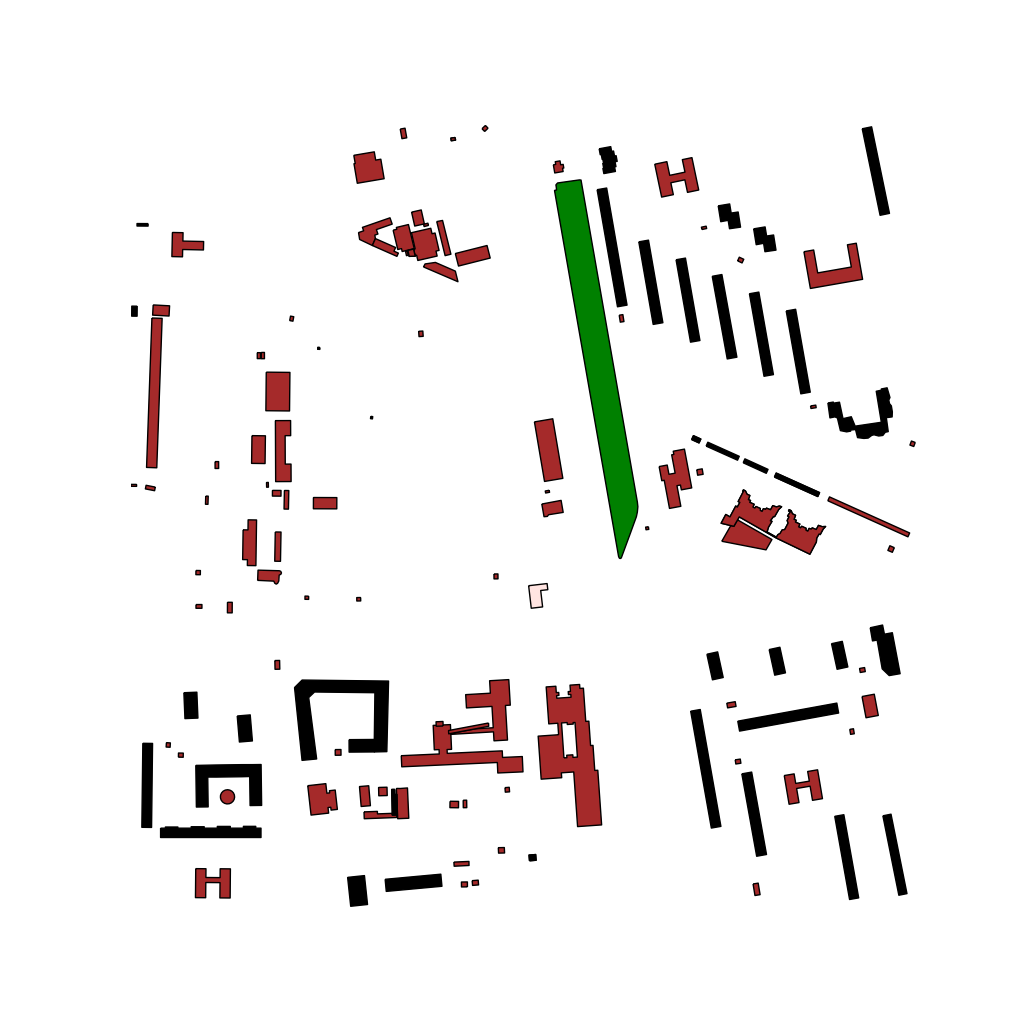
Tags: overhead vector_map, business, industrial, recreation, residential, modern, soviet, high_rise, individual_rise, low_rise, medium_rise, density_1, Building, Facility, Gas, Park, 1.0 km²